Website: home-depot
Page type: customer-info-address
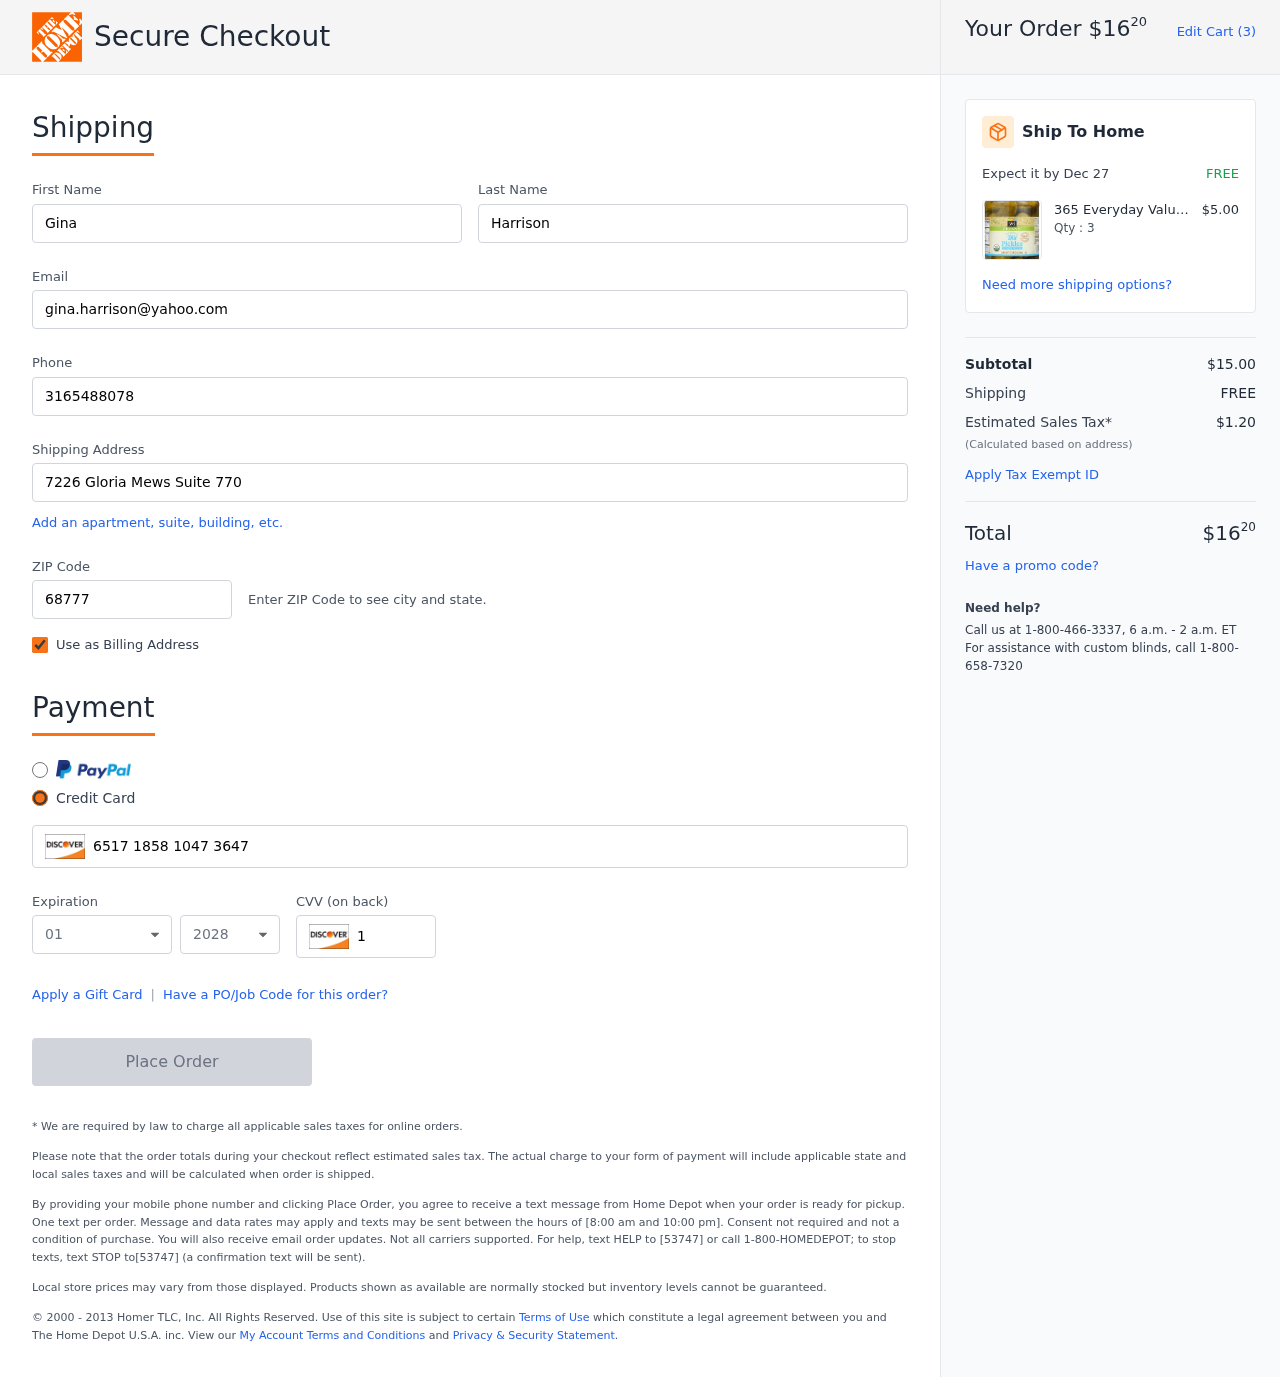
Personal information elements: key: PII_CARD_CVV
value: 171
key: PII_CARD_EXPIRY_MONTH
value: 01
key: PII_CARD_EXPIRY_YEAR
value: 28
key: PII_CARD_NUMBER
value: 6517 1858 1047 3647
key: PII_EMAIL
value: gina.harrison@yahoo.com
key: PII_FIRSTNAME
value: Gina
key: PII_LASTNAME
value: Harrison
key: PII_PHONE
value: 3165488078
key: PII_POSTCODE
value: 68777
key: PII_STREET
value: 7226 Gloria Mews Suite 770
Product elements: key: PRODUCT1_BRAND
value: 365 Everyday Value
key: PRODUCT1_NAME
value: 365 Everyday Value, Organic Dill Pickles, 24 fl oz
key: PRODUCT1_NAME
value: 365 Everyday Value, ...
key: PRODUCT1_PRICE
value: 5
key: PRODUCT1_QUANTITY
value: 3
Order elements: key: ORDER_TOTAL
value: $1620
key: ORDER_NUM_ITEMS
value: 3
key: ORDER_DELIVERY_DATE
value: Dec 27
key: ORDER_SUBTOTAL
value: $15.00
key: ORDER_SHIPPING_COST
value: FREE
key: ORDER_TAX
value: $1.20